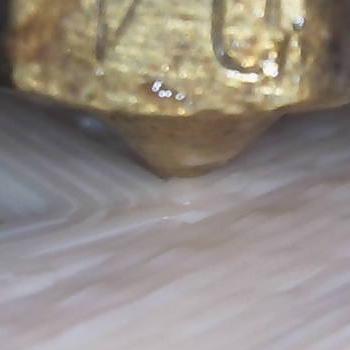
Flow rate: 267%